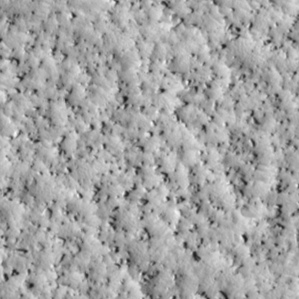
Label: non_frost